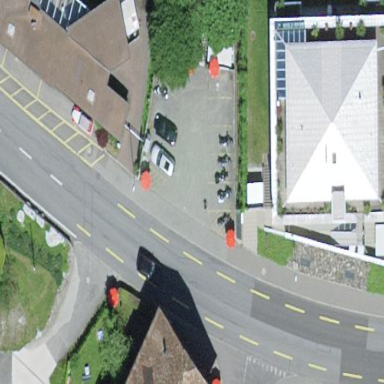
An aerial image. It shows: Parking area.